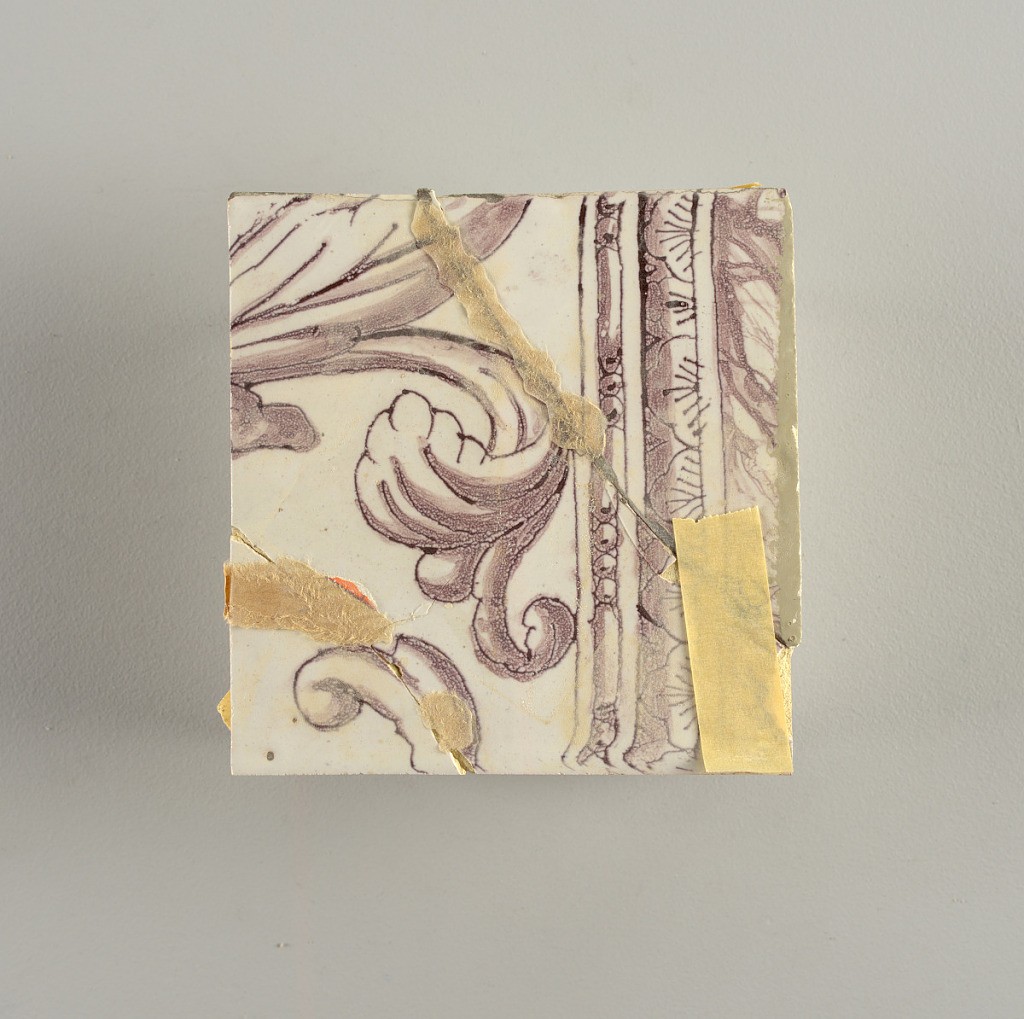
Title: Tile wall facing
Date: ca. 1725
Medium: Tin-glazed earthenware, underglaze
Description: Horizontal rectangle.  Thirty tiles wide and twenty-three tiles high with opening for fireplace eleven tiles wide and ten high.  Foliage arabesques disposed about three vertical axes from which are emphazised by urns at center and right, and at left by the figure of a standing woman carrying an infant on her arm and accompanied by two children.